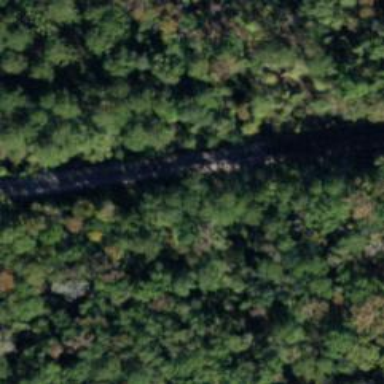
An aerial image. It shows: Railway track.